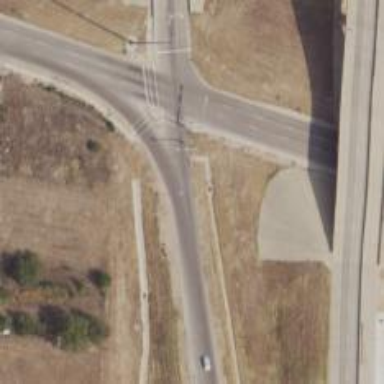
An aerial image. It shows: Secondary road with frontage road.